Interaction volume radius: 5 \u00c5
Interaction volume height: 30 \u00c5
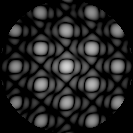
Disorder parameter: 0.01671